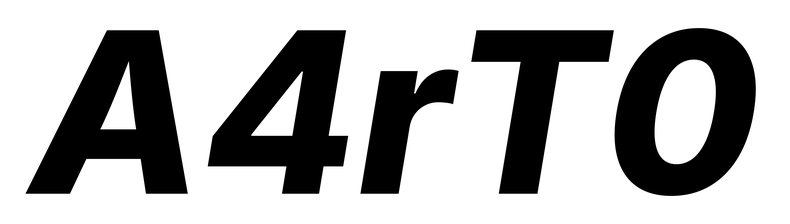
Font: Inter-Italic_ExtraBold_Italic